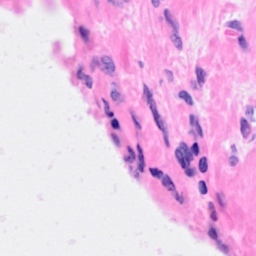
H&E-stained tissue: Breast